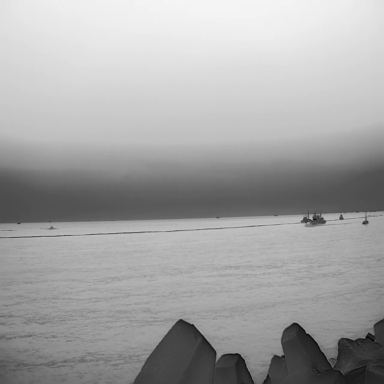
There are two canoes in the infrared image.